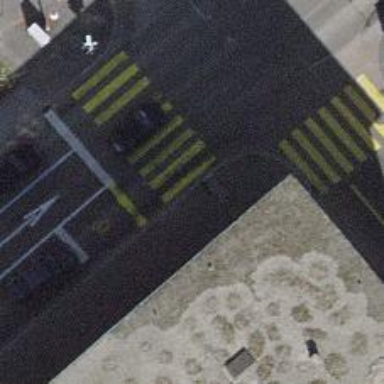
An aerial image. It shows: Kerb serving as barrier.